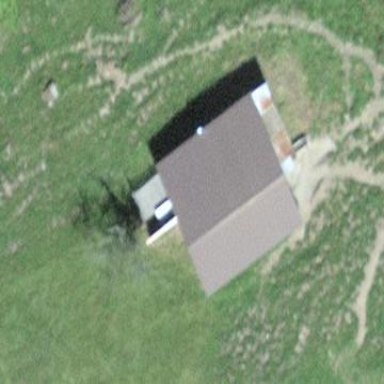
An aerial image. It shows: Barn.